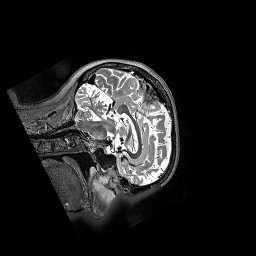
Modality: T2w
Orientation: sagittal
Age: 59
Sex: female